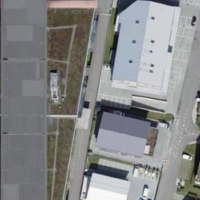
EUNIS habitat code: 54
Species observed at this site:
Impatiens parviflora